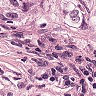
Metastatic tissue present: yes